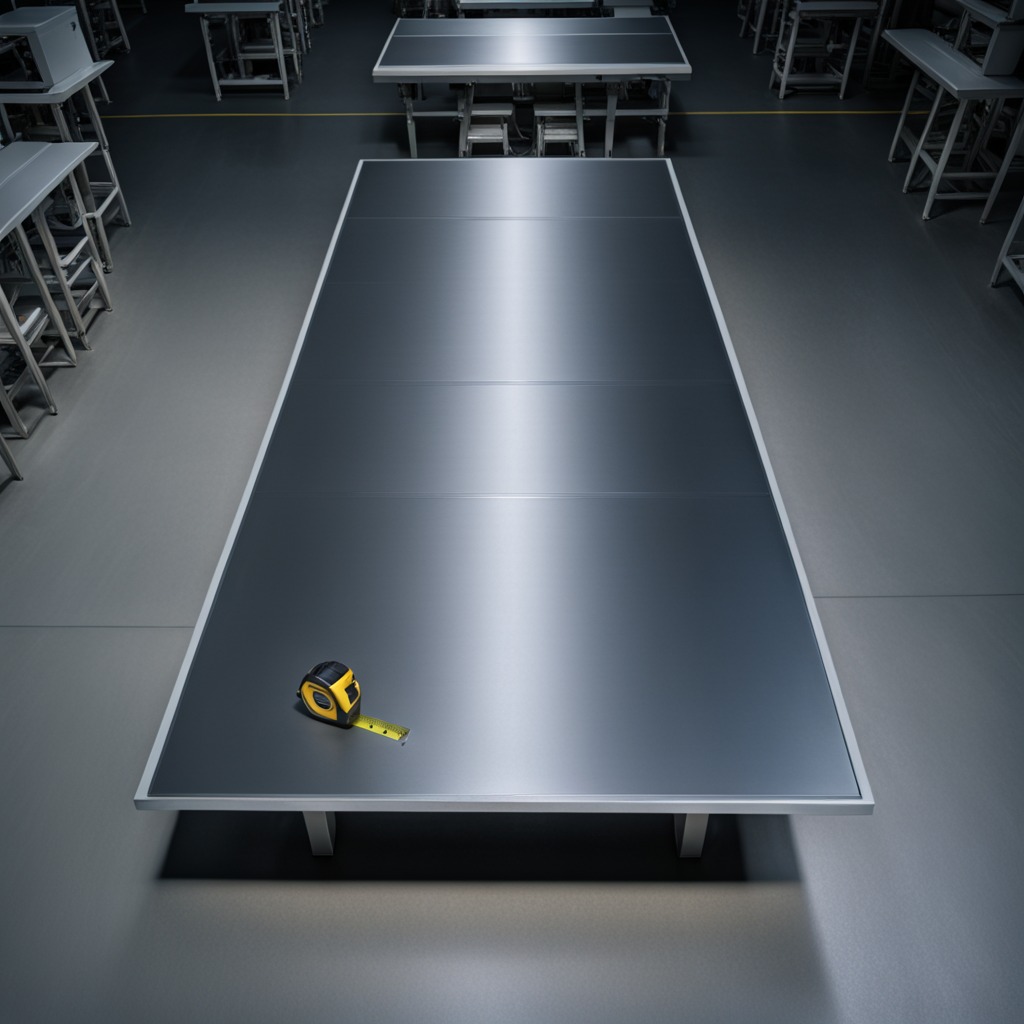
A measuring tape is lying on the clean empty table in the basement in the evening soft directional lighting on the tabletop realistic grain studio-quality clarity centered framing